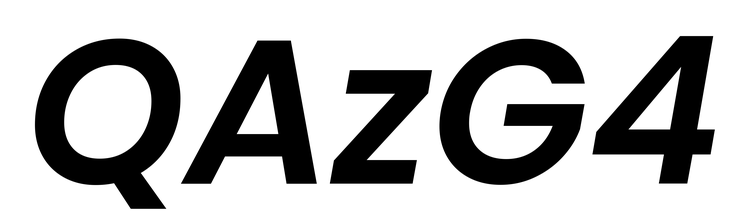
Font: Poppins-SemiBoldItalic